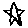
Label: star